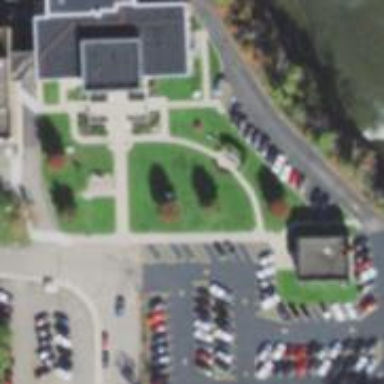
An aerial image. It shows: Parking space is available.